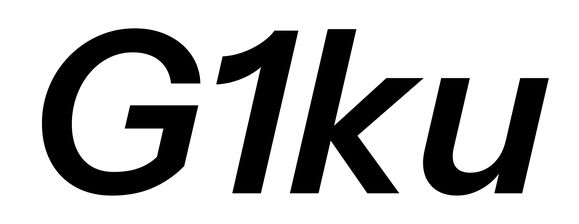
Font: InstrumentSans-Italic_SemiBold_Italic